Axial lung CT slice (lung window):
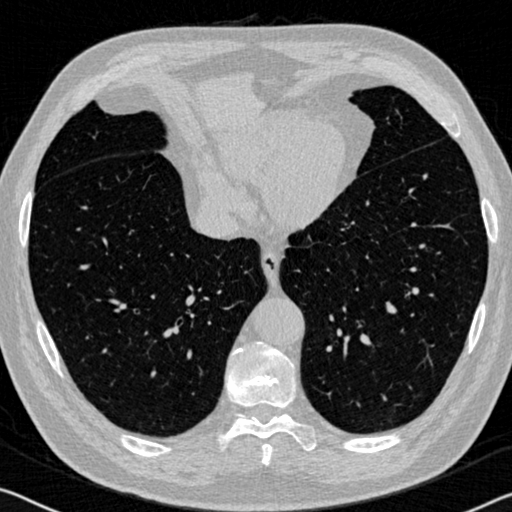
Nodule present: no